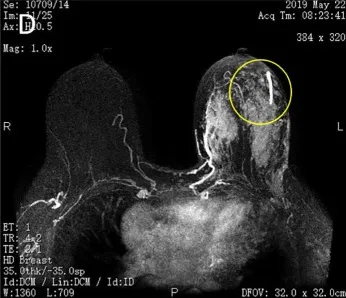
Magnetic resonance imaging (MRI) of bilateral breasts. (D) Four cycles of NP.
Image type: radiology (mri)